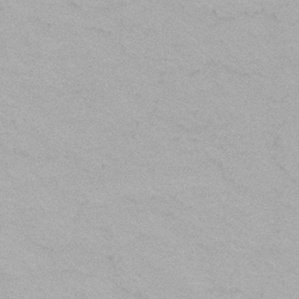
Label: frost